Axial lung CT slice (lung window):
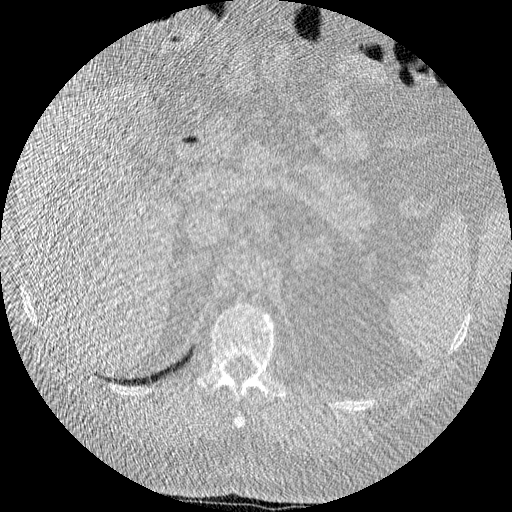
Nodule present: no